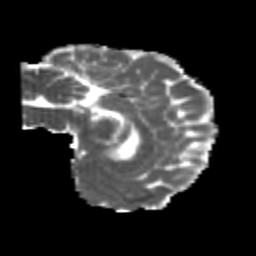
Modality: MD
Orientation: sagittal
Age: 20
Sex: female
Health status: healthy
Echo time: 0.074 s